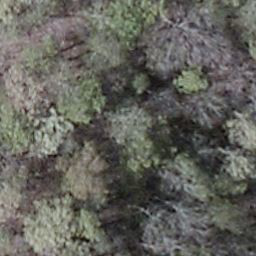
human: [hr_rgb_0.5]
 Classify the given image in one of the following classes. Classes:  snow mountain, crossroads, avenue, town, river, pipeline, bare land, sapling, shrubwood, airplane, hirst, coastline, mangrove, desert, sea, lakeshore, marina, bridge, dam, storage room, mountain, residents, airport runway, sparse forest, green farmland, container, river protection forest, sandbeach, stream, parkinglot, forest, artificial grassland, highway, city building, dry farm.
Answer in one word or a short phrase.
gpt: shrubwood